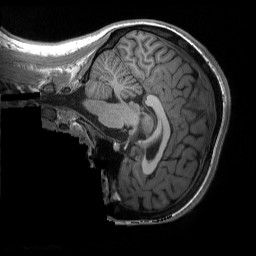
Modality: T1w
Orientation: sagittal
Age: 23
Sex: female
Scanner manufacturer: siemens
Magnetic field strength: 3 T
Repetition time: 2.3 s
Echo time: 0.00298 s